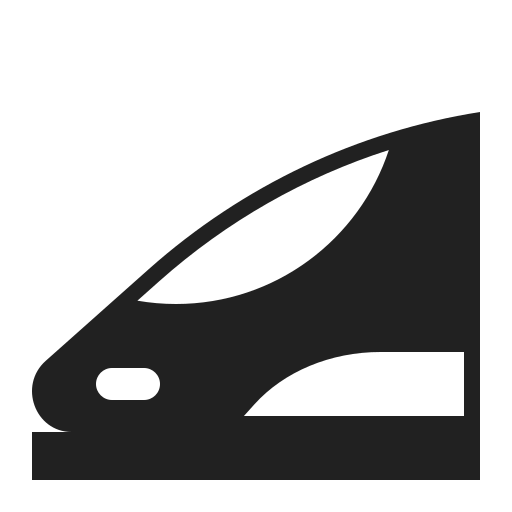
monorail high contrast